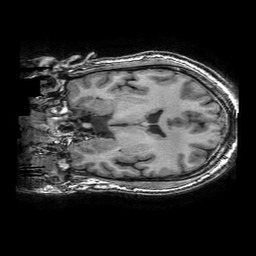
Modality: T1w
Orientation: coronal
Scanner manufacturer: ge
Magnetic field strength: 3 T
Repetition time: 0.008896 s
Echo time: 0.003492 s